Interaction volume radius: 5 \u00c5
Interaction volume height: 25 \u00c5
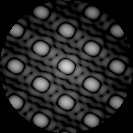
Disorder parameter: 0.006659